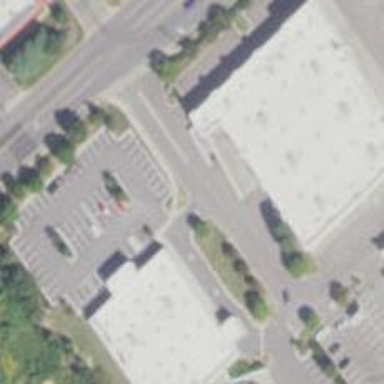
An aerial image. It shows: Building that houses furniture shop.